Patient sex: F
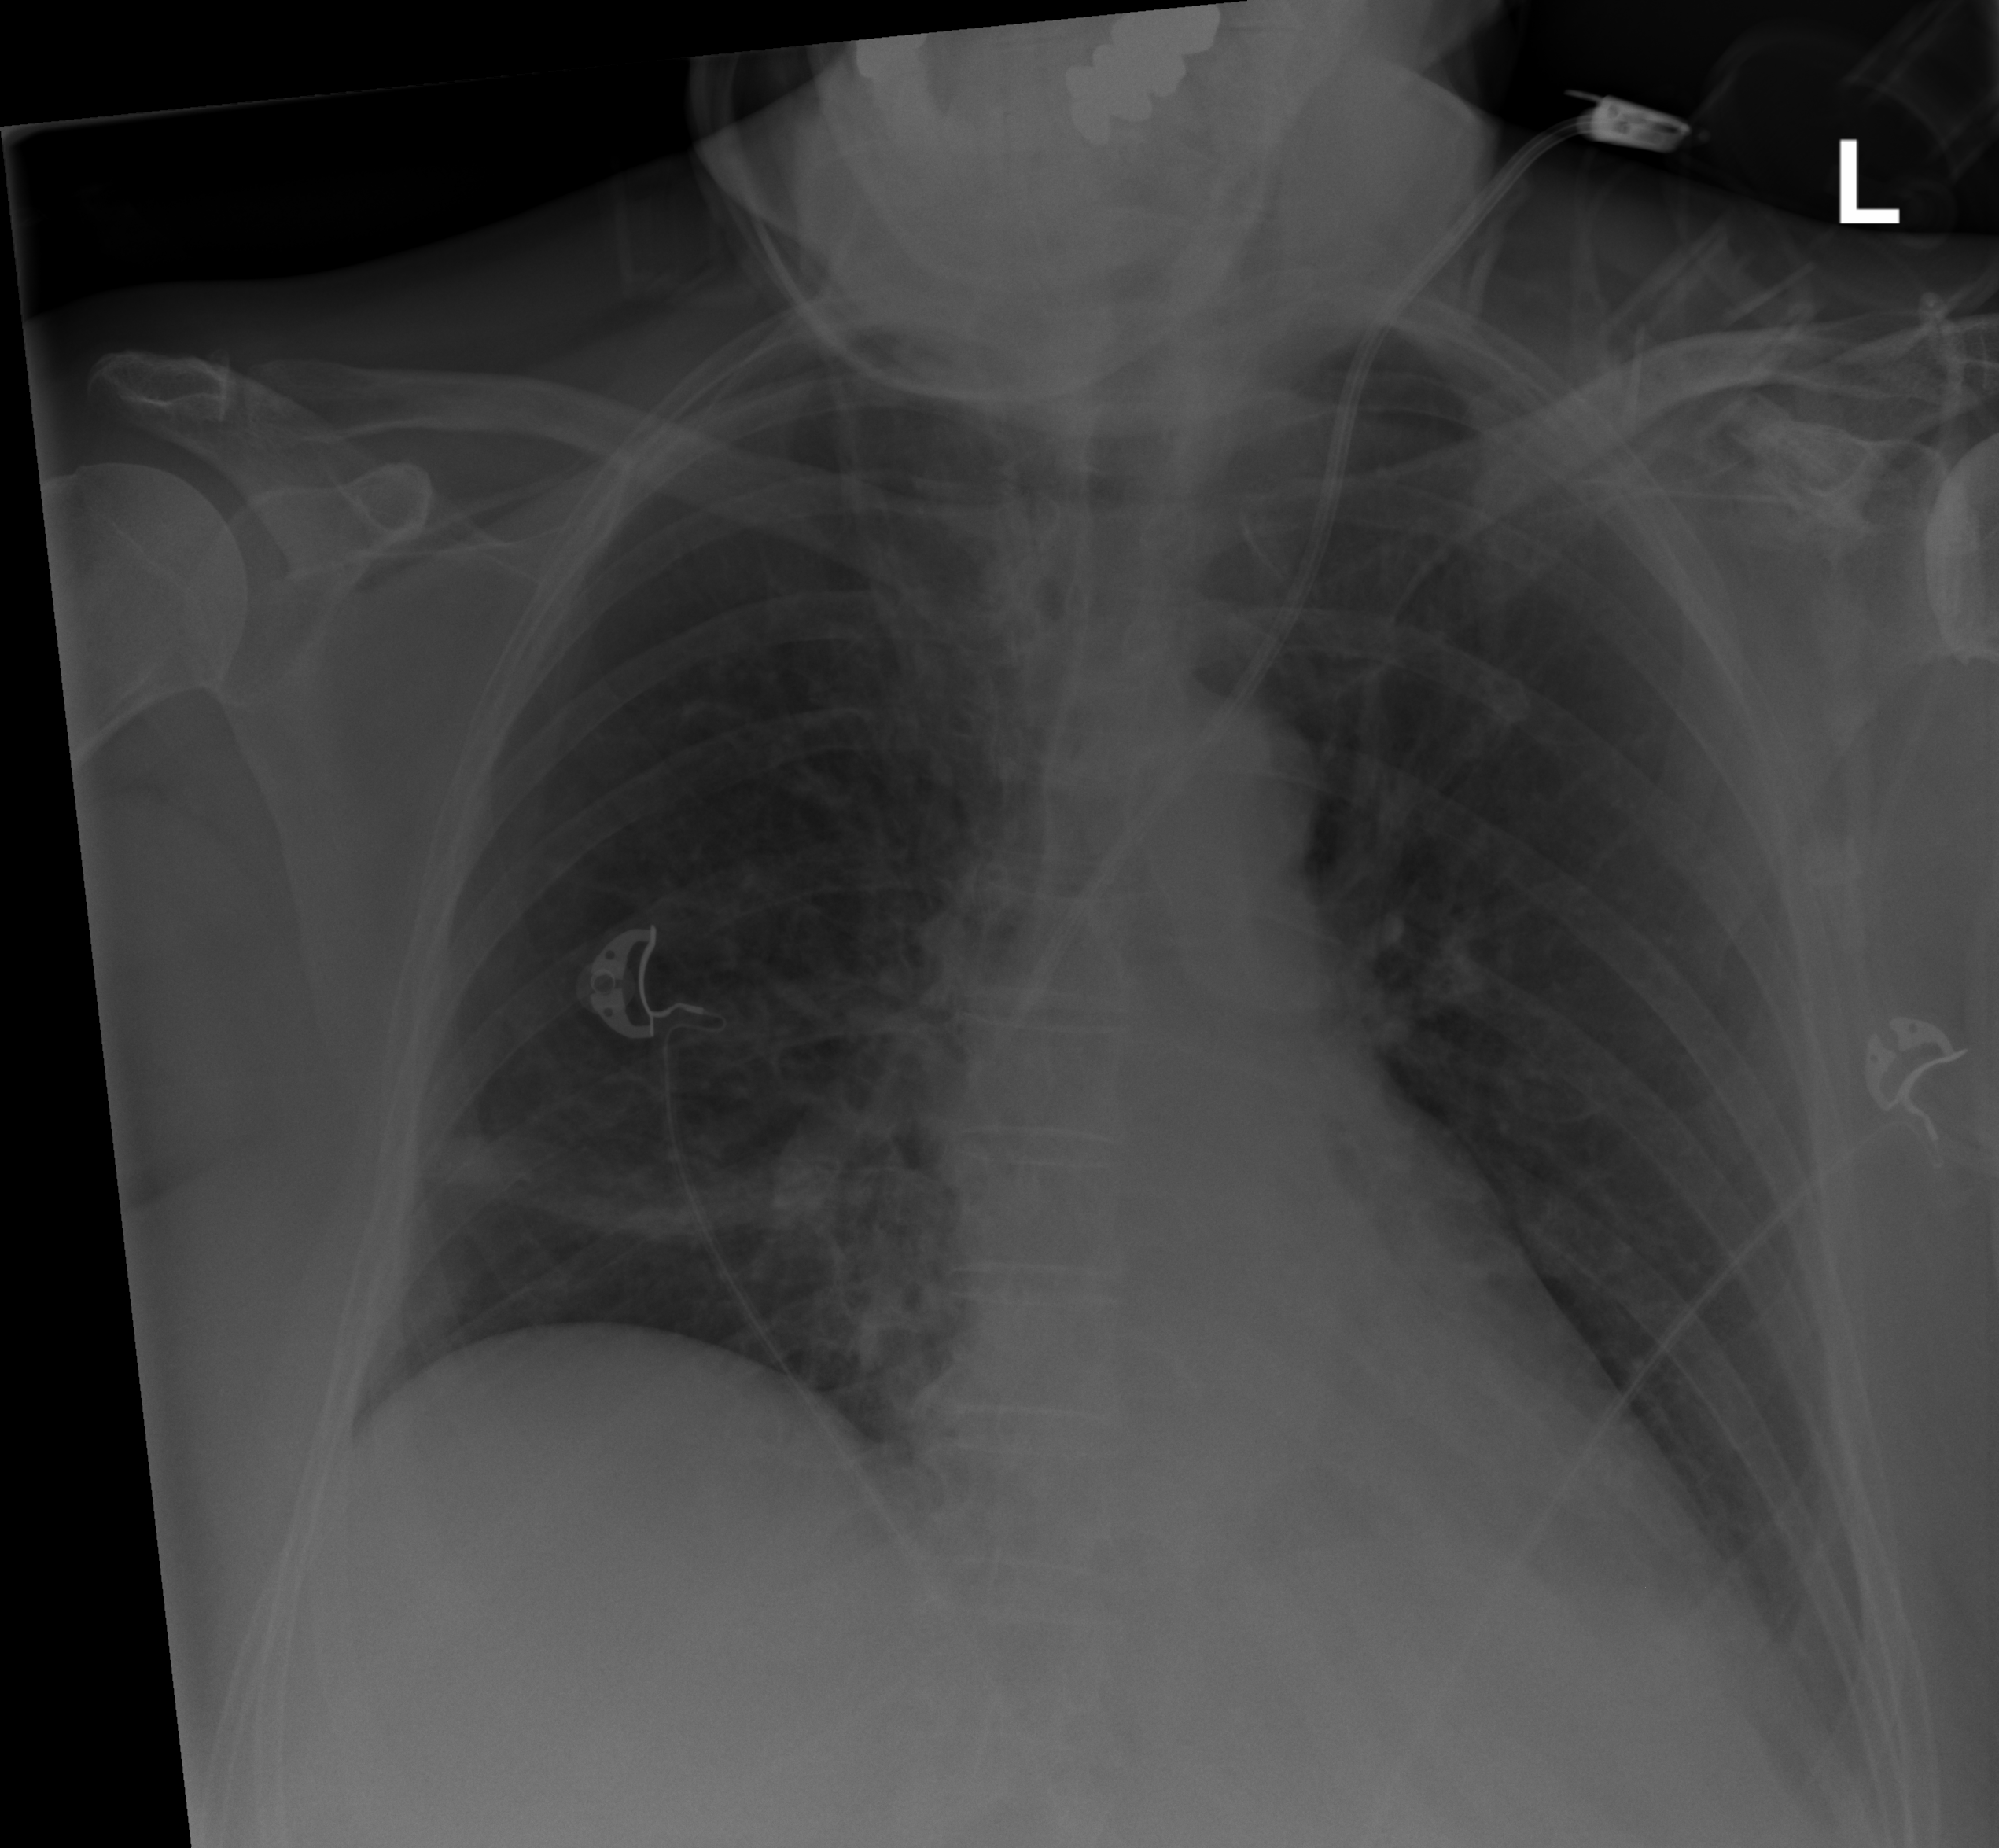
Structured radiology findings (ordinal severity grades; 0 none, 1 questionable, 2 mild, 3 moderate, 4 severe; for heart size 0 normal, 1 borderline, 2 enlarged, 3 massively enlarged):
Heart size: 0
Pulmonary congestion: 0
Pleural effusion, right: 0
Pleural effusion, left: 2
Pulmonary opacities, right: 0
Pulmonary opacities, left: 0
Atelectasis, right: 2
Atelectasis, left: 0